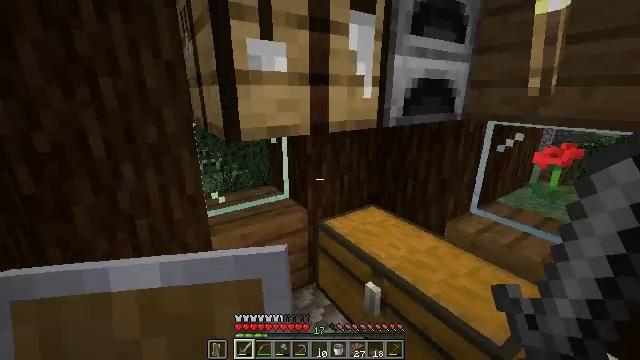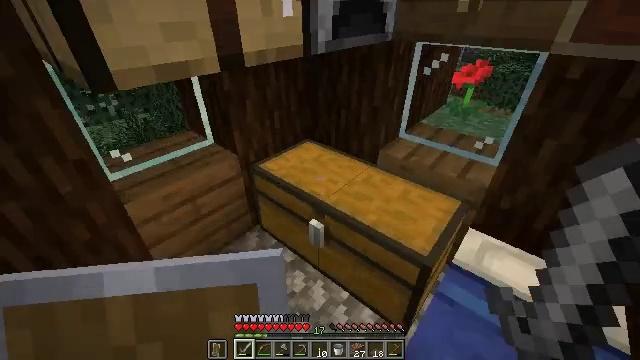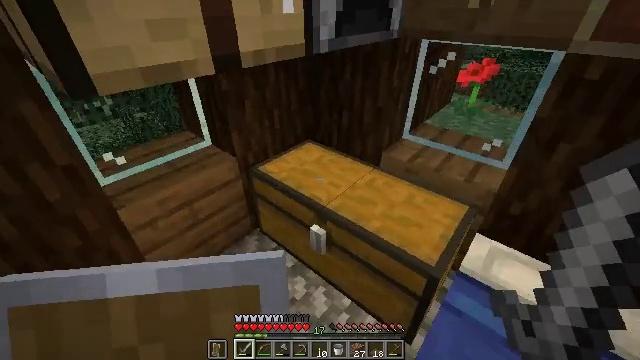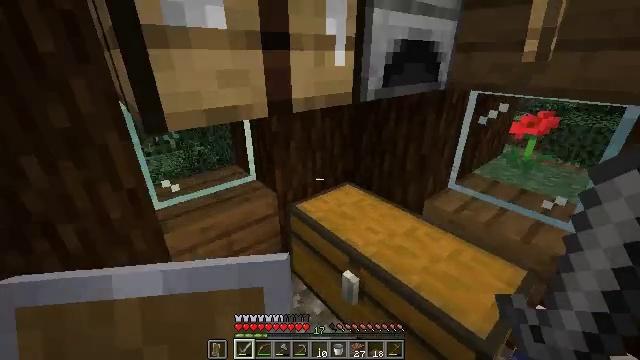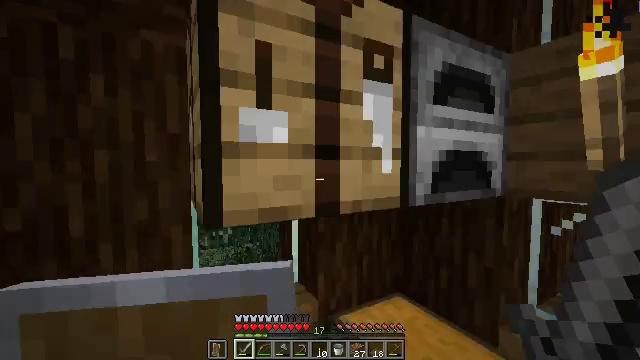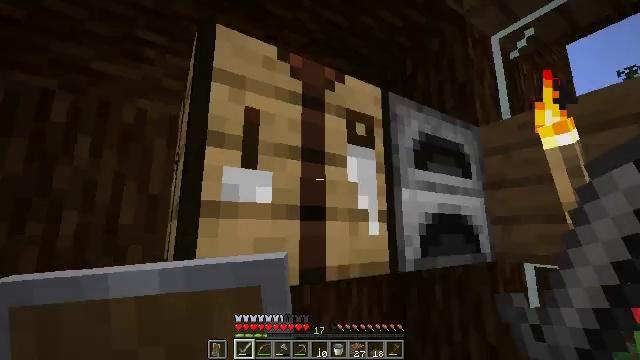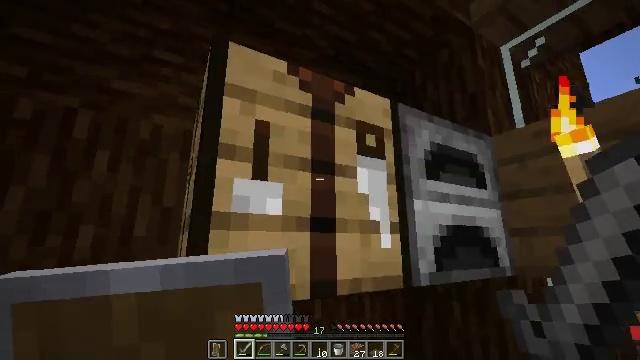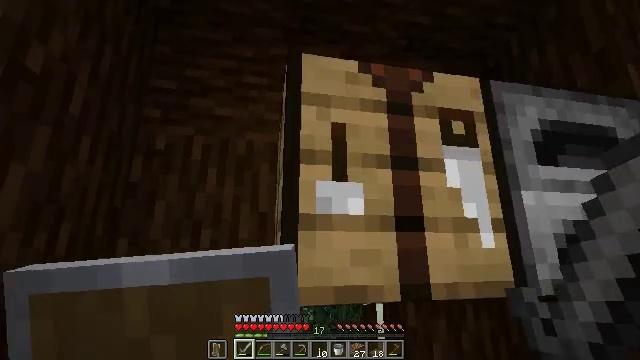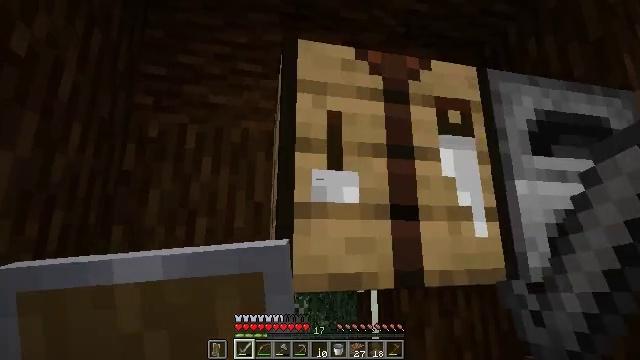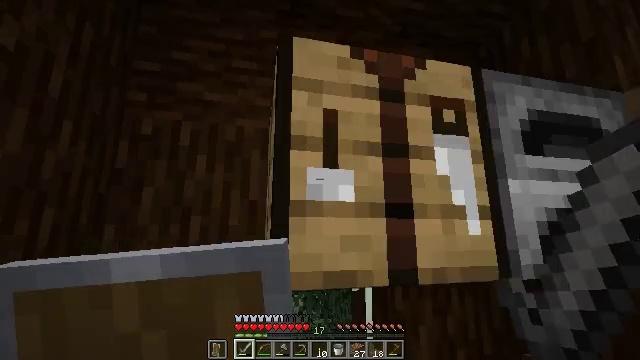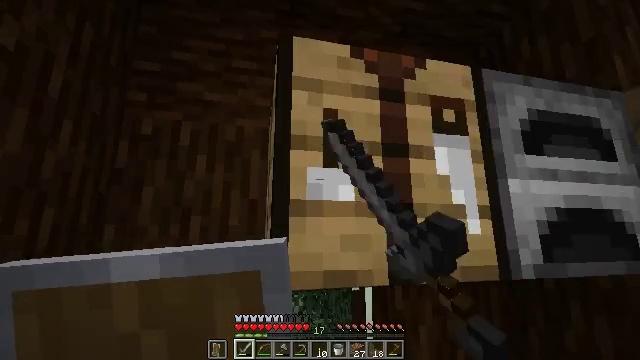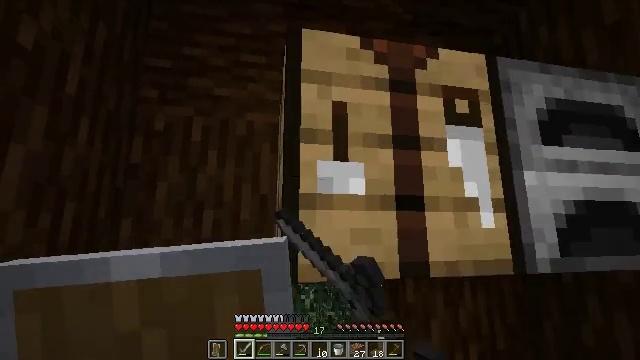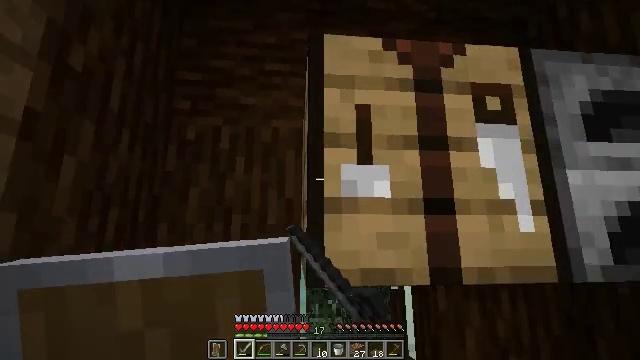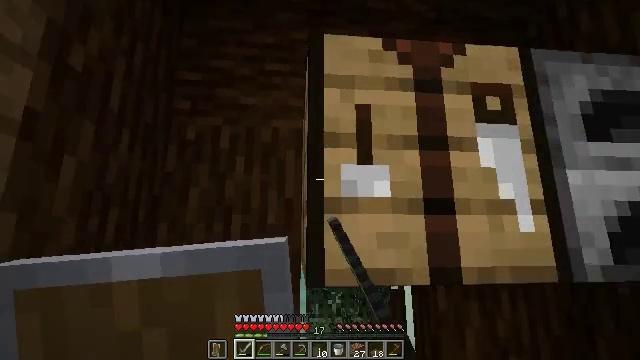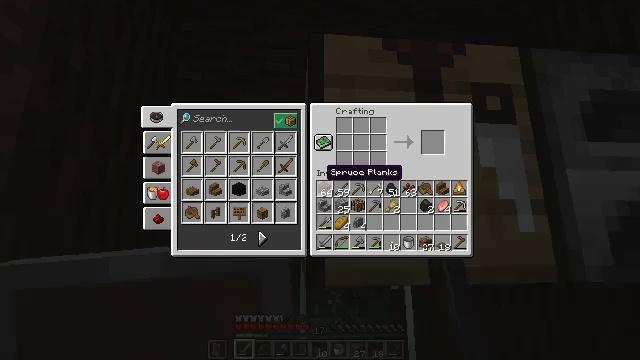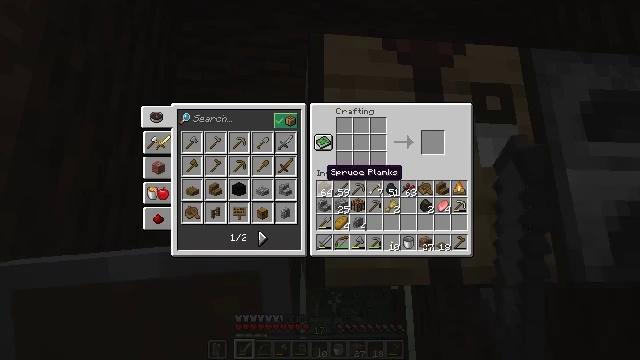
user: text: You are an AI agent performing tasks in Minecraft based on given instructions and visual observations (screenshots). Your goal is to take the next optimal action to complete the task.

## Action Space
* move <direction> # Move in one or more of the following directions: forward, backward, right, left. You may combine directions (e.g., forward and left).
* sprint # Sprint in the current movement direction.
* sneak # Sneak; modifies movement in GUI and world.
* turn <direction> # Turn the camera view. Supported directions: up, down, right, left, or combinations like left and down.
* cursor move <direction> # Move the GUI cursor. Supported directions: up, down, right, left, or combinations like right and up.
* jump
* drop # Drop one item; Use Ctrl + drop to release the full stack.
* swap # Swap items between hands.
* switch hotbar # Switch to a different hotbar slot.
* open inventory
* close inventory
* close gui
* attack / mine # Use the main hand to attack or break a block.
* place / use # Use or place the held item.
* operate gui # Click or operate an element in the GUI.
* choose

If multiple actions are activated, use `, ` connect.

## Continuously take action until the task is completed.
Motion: motion action
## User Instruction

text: Take spruce planks to craft a spruce trapdoor.
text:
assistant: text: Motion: move forward, turn right and down
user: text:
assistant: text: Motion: no_op
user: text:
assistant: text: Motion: turn left and up
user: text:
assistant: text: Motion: turn left and up
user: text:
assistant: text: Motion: turn right and up
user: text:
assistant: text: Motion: turn left and up
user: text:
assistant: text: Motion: turn left
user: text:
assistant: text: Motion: turn down
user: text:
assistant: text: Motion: turn right, use / place
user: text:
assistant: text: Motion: use / place
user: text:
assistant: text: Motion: turn left and down
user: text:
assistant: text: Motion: turn left
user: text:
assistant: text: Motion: no_op
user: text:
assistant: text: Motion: no_op
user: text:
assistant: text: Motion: no_op
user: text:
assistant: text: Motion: no_op
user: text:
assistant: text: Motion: no_op
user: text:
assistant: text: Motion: no_op
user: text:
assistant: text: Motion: no_op
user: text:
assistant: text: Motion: cursor move left
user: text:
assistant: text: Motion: cursor move left
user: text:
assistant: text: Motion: cursor move left and down
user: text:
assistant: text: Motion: cursor move left
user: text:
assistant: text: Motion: cursor move left and up
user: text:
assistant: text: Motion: cursor move left
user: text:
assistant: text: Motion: no_op
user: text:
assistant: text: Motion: no_op
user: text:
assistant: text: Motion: operate gui
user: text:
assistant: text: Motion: operate gui
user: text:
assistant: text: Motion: no_op